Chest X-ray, PA view. Patient: 59 years old, sex M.
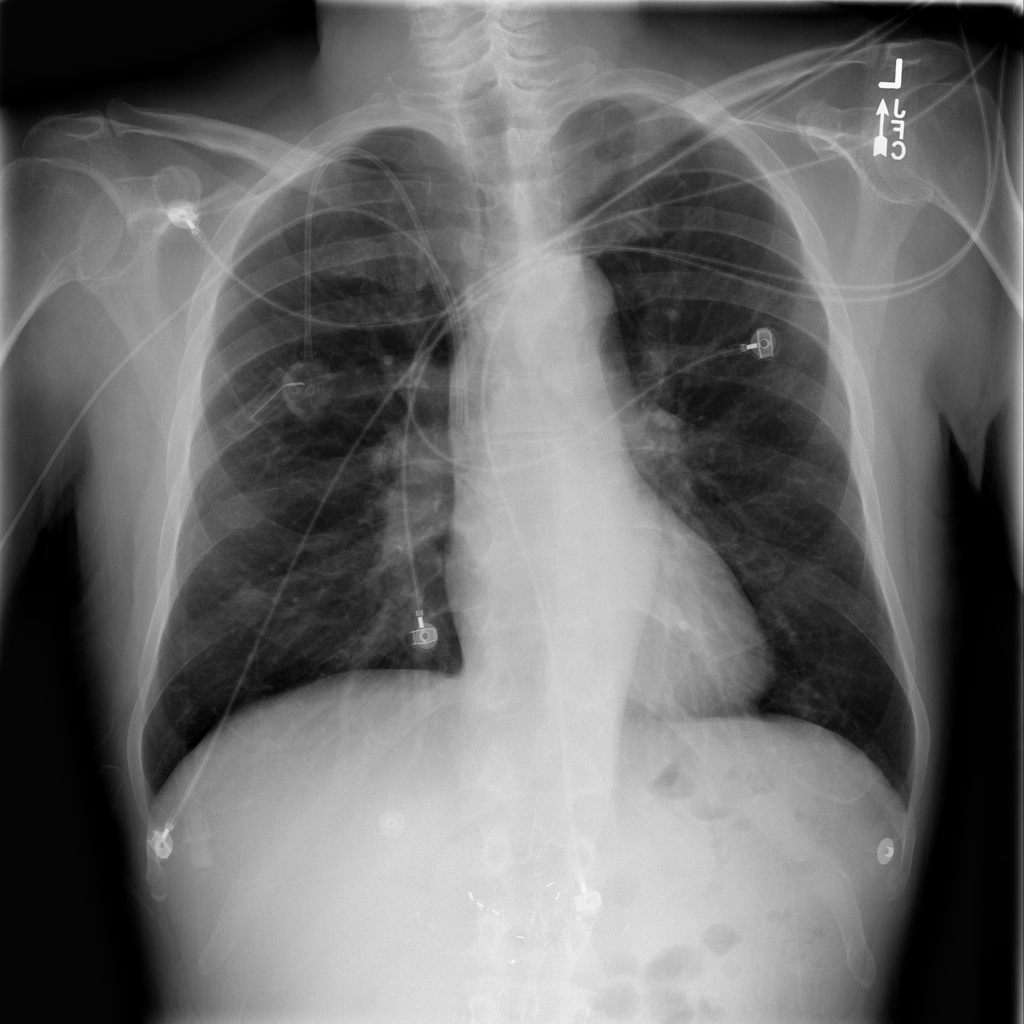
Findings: Pneumothorax